Interaction volume radius: 10 \u00c5
Interaction volume height: 10 \u00c5
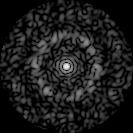
Disorder parameter: 0.8309